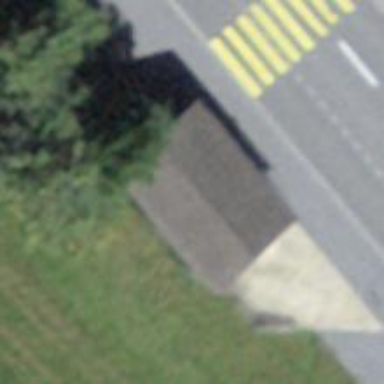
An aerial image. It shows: Post box is visible.